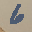
Label: 6